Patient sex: M
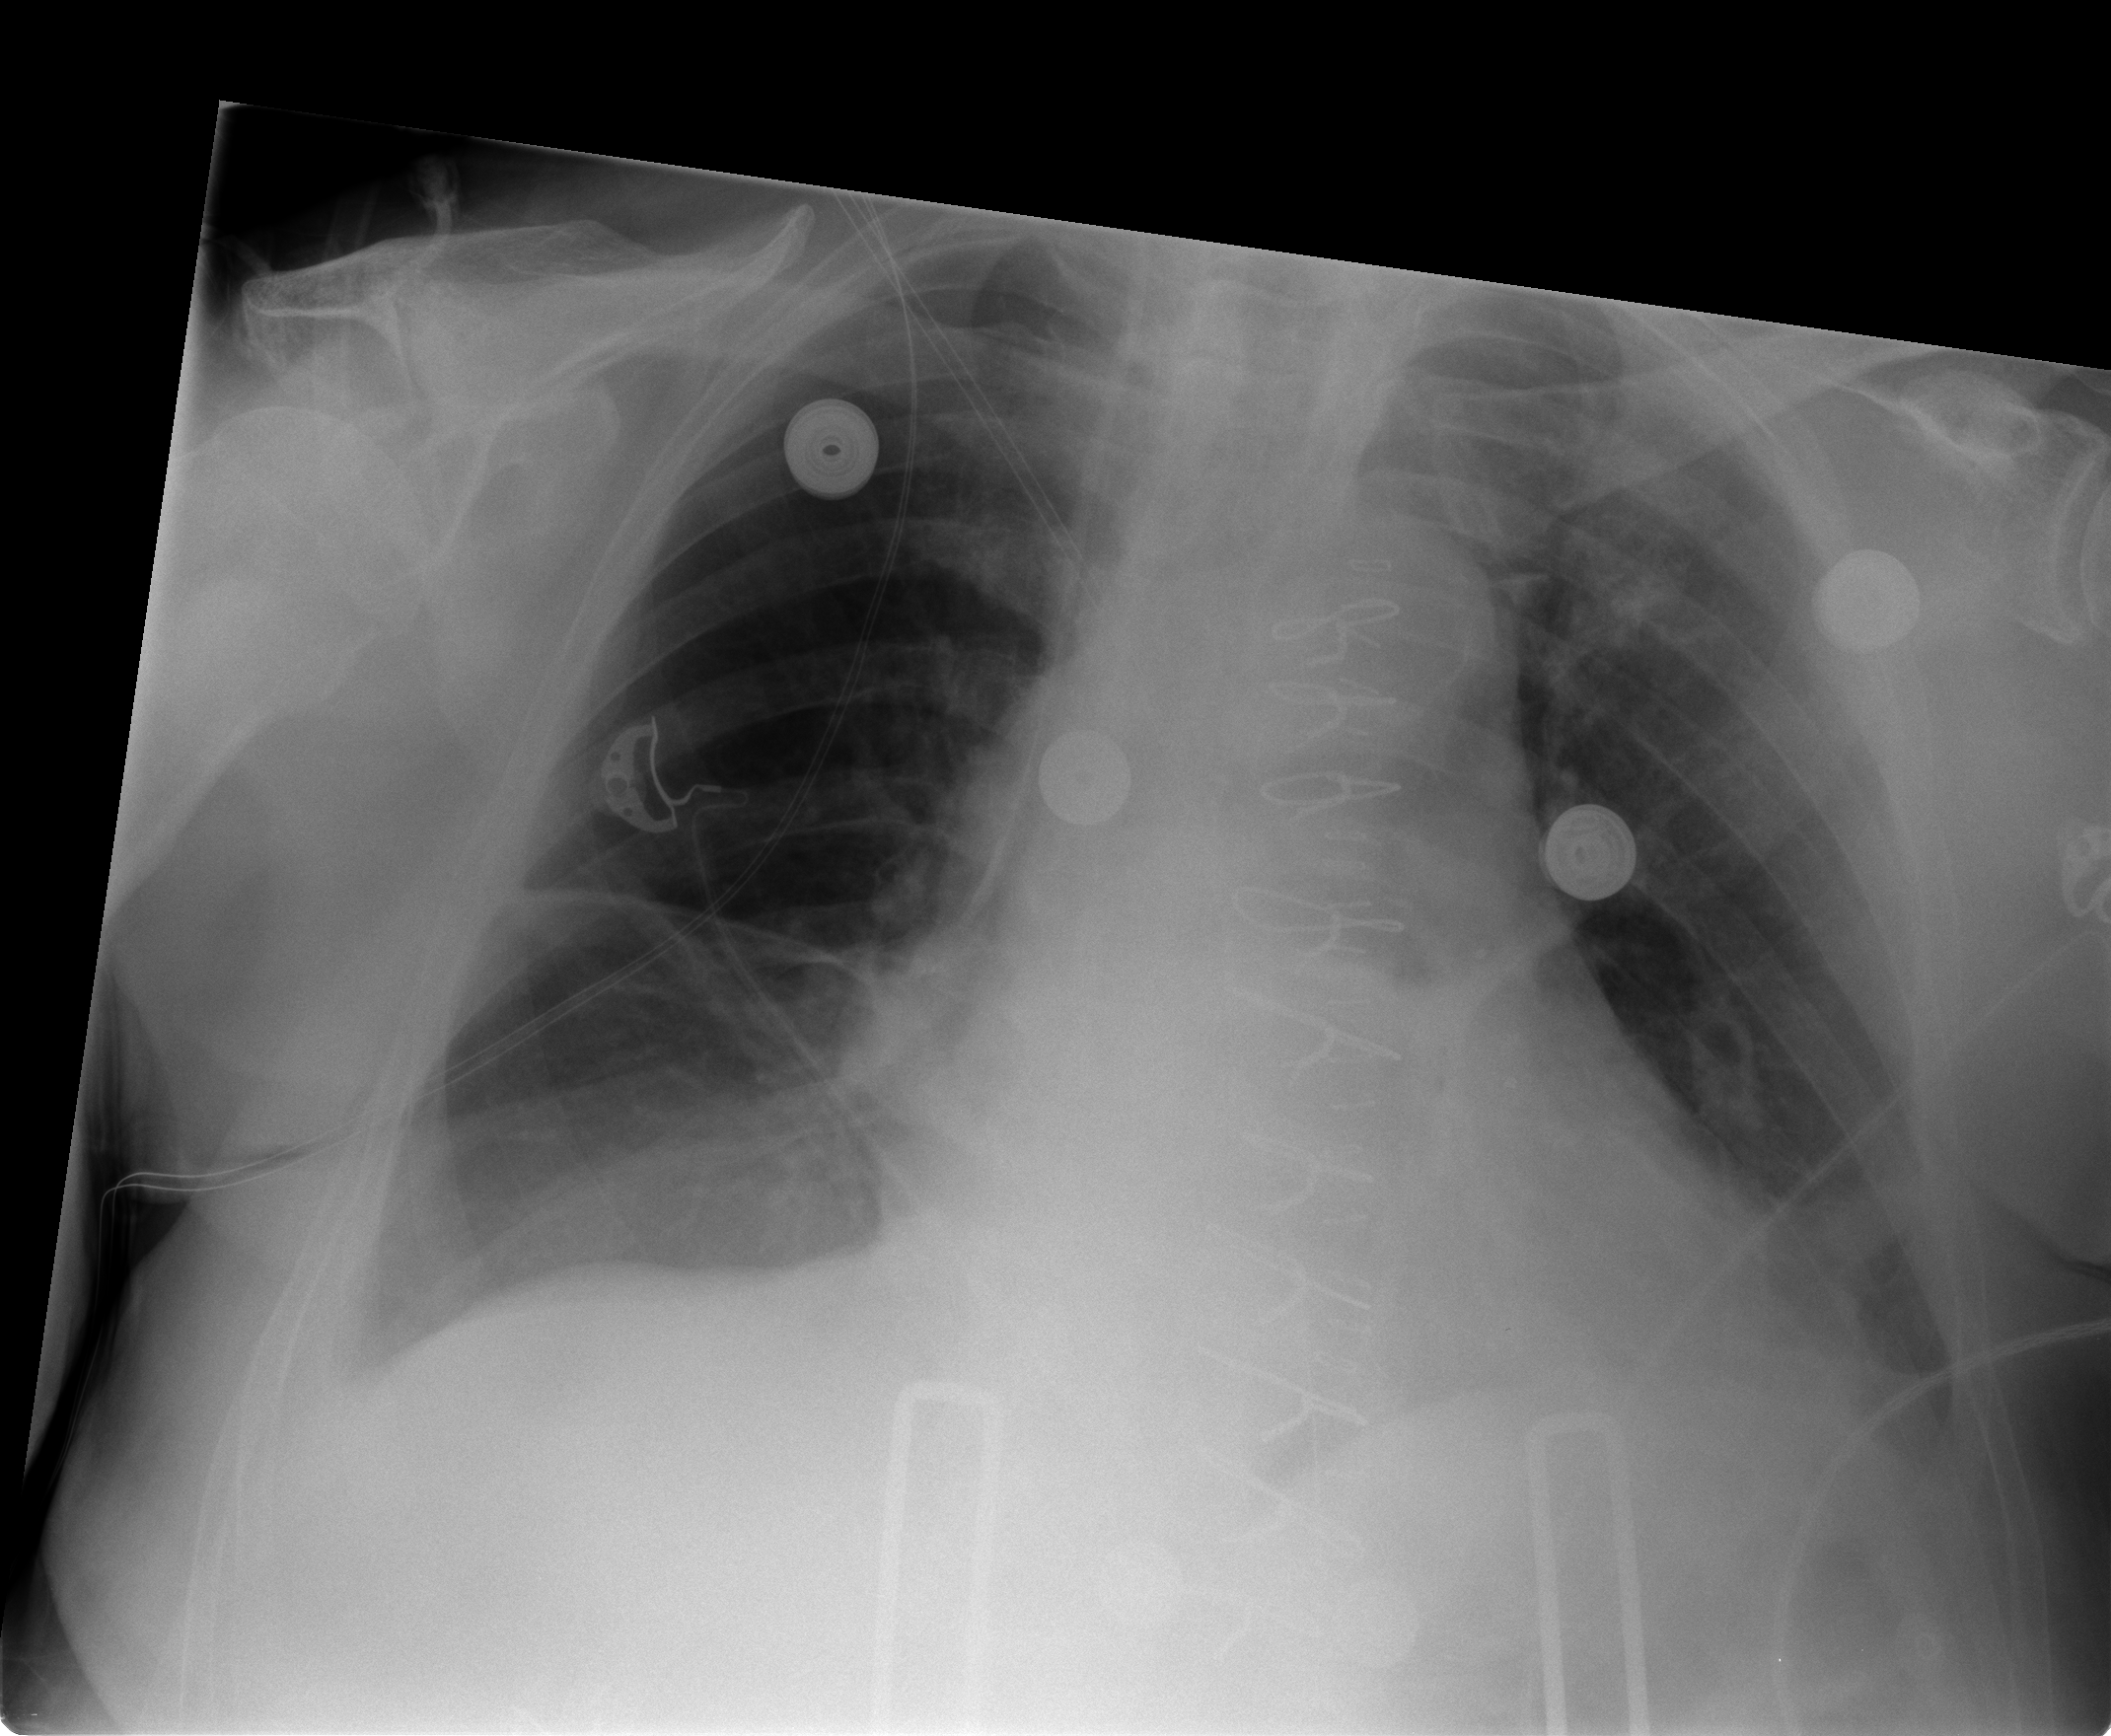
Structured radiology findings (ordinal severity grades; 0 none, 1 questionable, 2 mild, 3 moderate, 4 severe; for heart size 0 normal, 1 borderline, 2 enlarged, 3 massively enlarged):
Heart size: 1
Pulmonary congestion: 0
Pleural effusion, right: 1
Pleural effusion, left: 1
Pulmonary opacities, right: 1
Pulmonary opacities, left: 0
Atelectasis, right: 2
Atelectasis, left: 2